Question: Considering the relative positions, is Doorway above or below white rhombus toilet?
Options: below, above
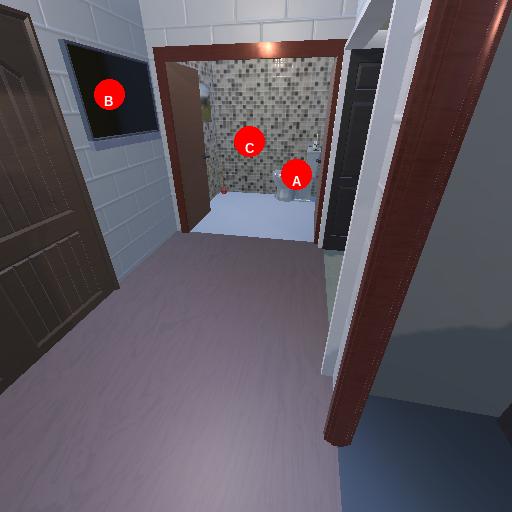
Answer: below